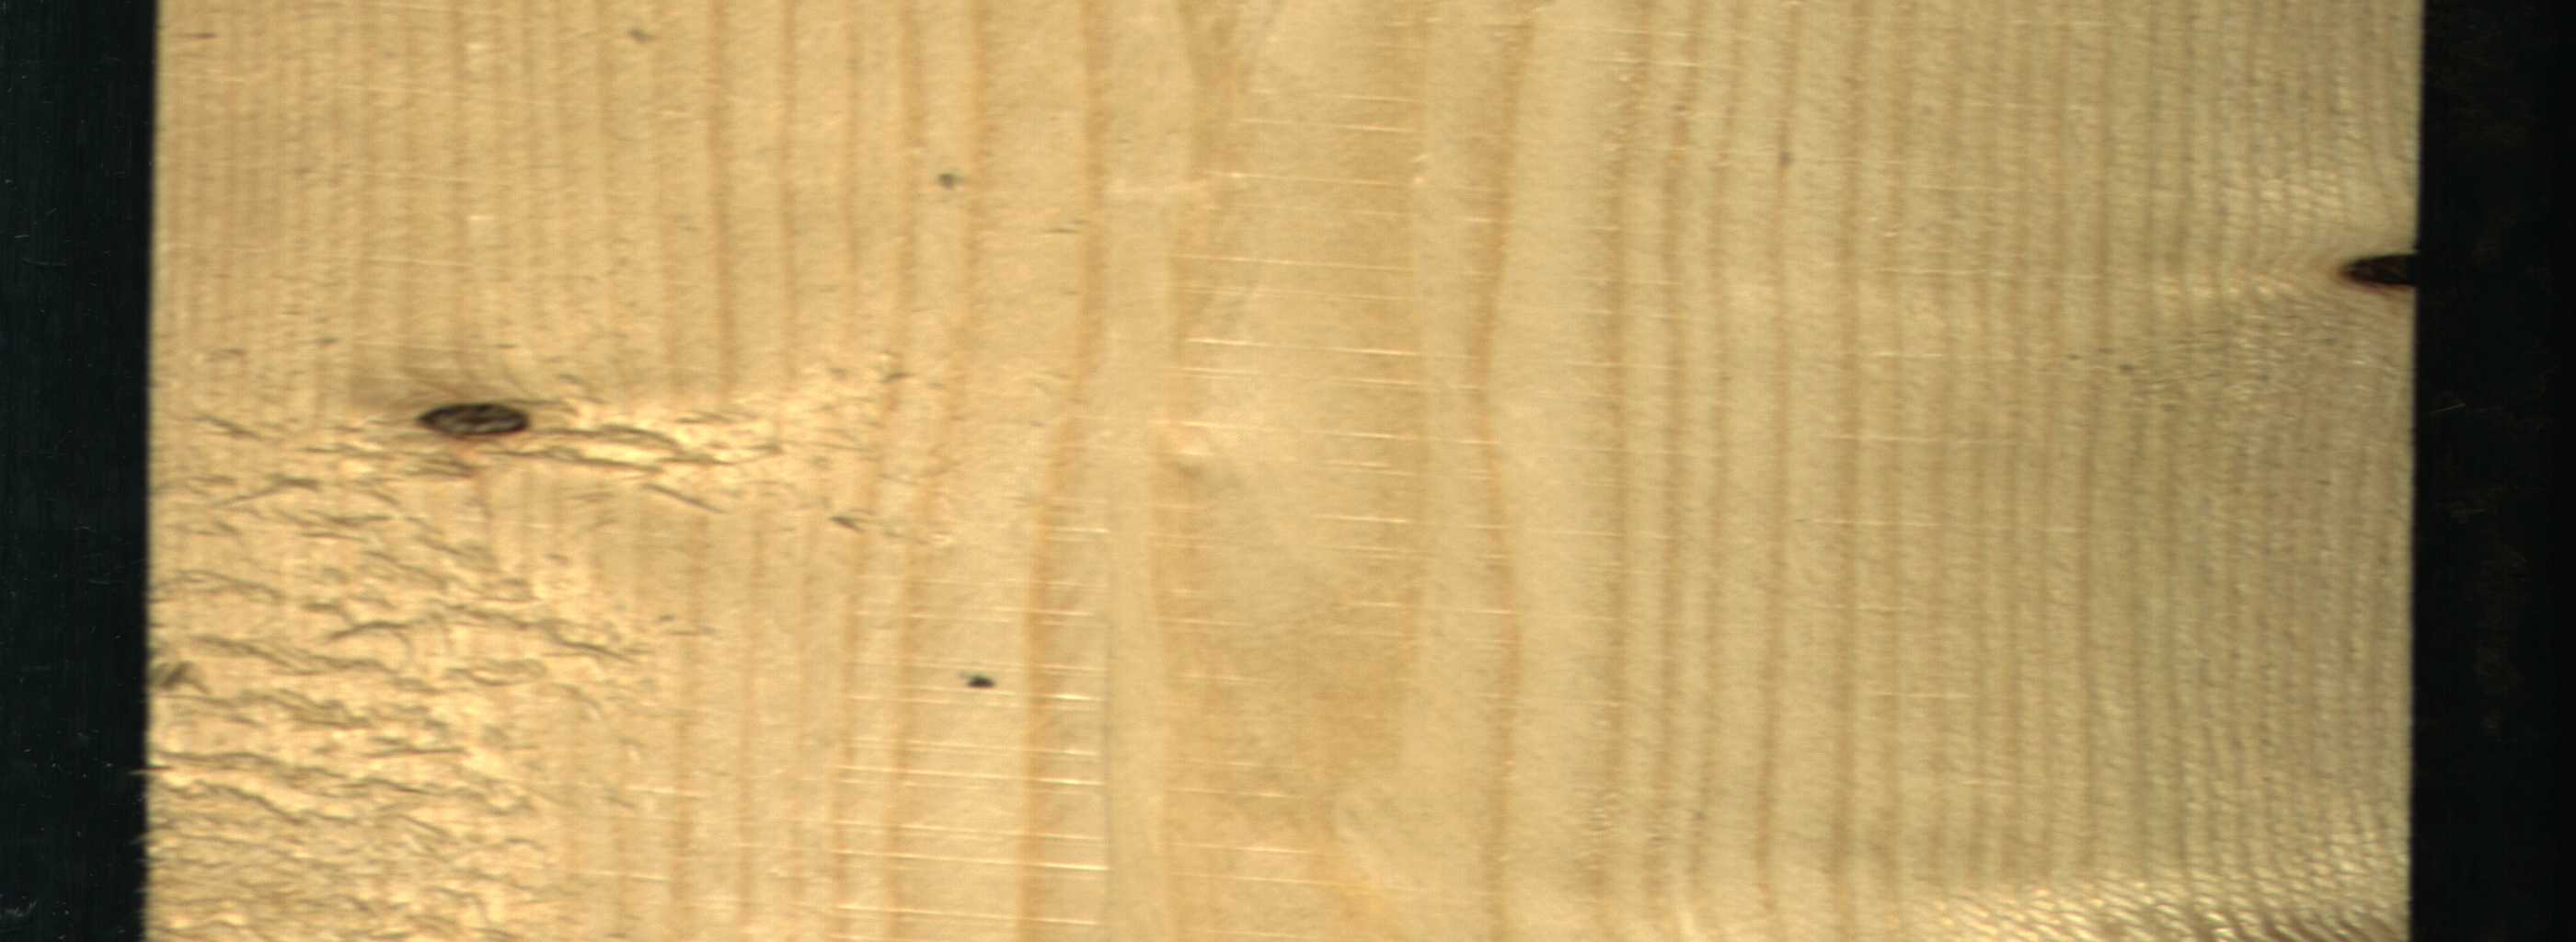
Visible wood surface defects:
Knot_missing
Dead_Knot